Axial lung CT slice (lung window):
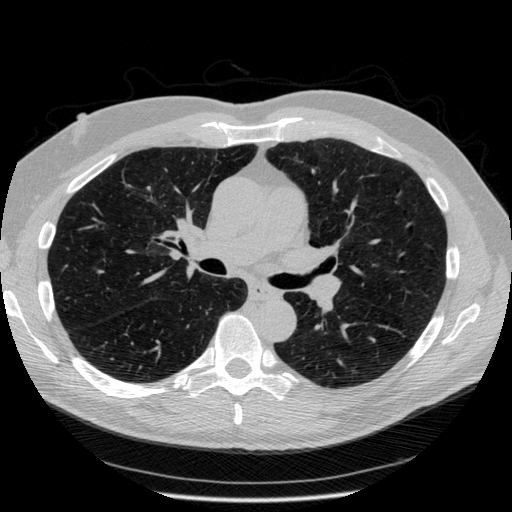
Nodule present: no